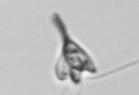
Label: Pyramimonas_longicauda